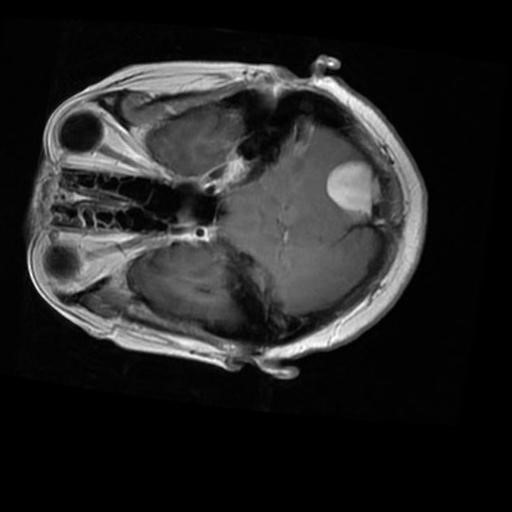
Label: brain_menin